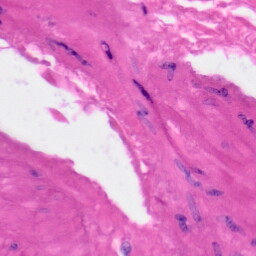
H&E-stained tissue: Skin